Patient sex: F
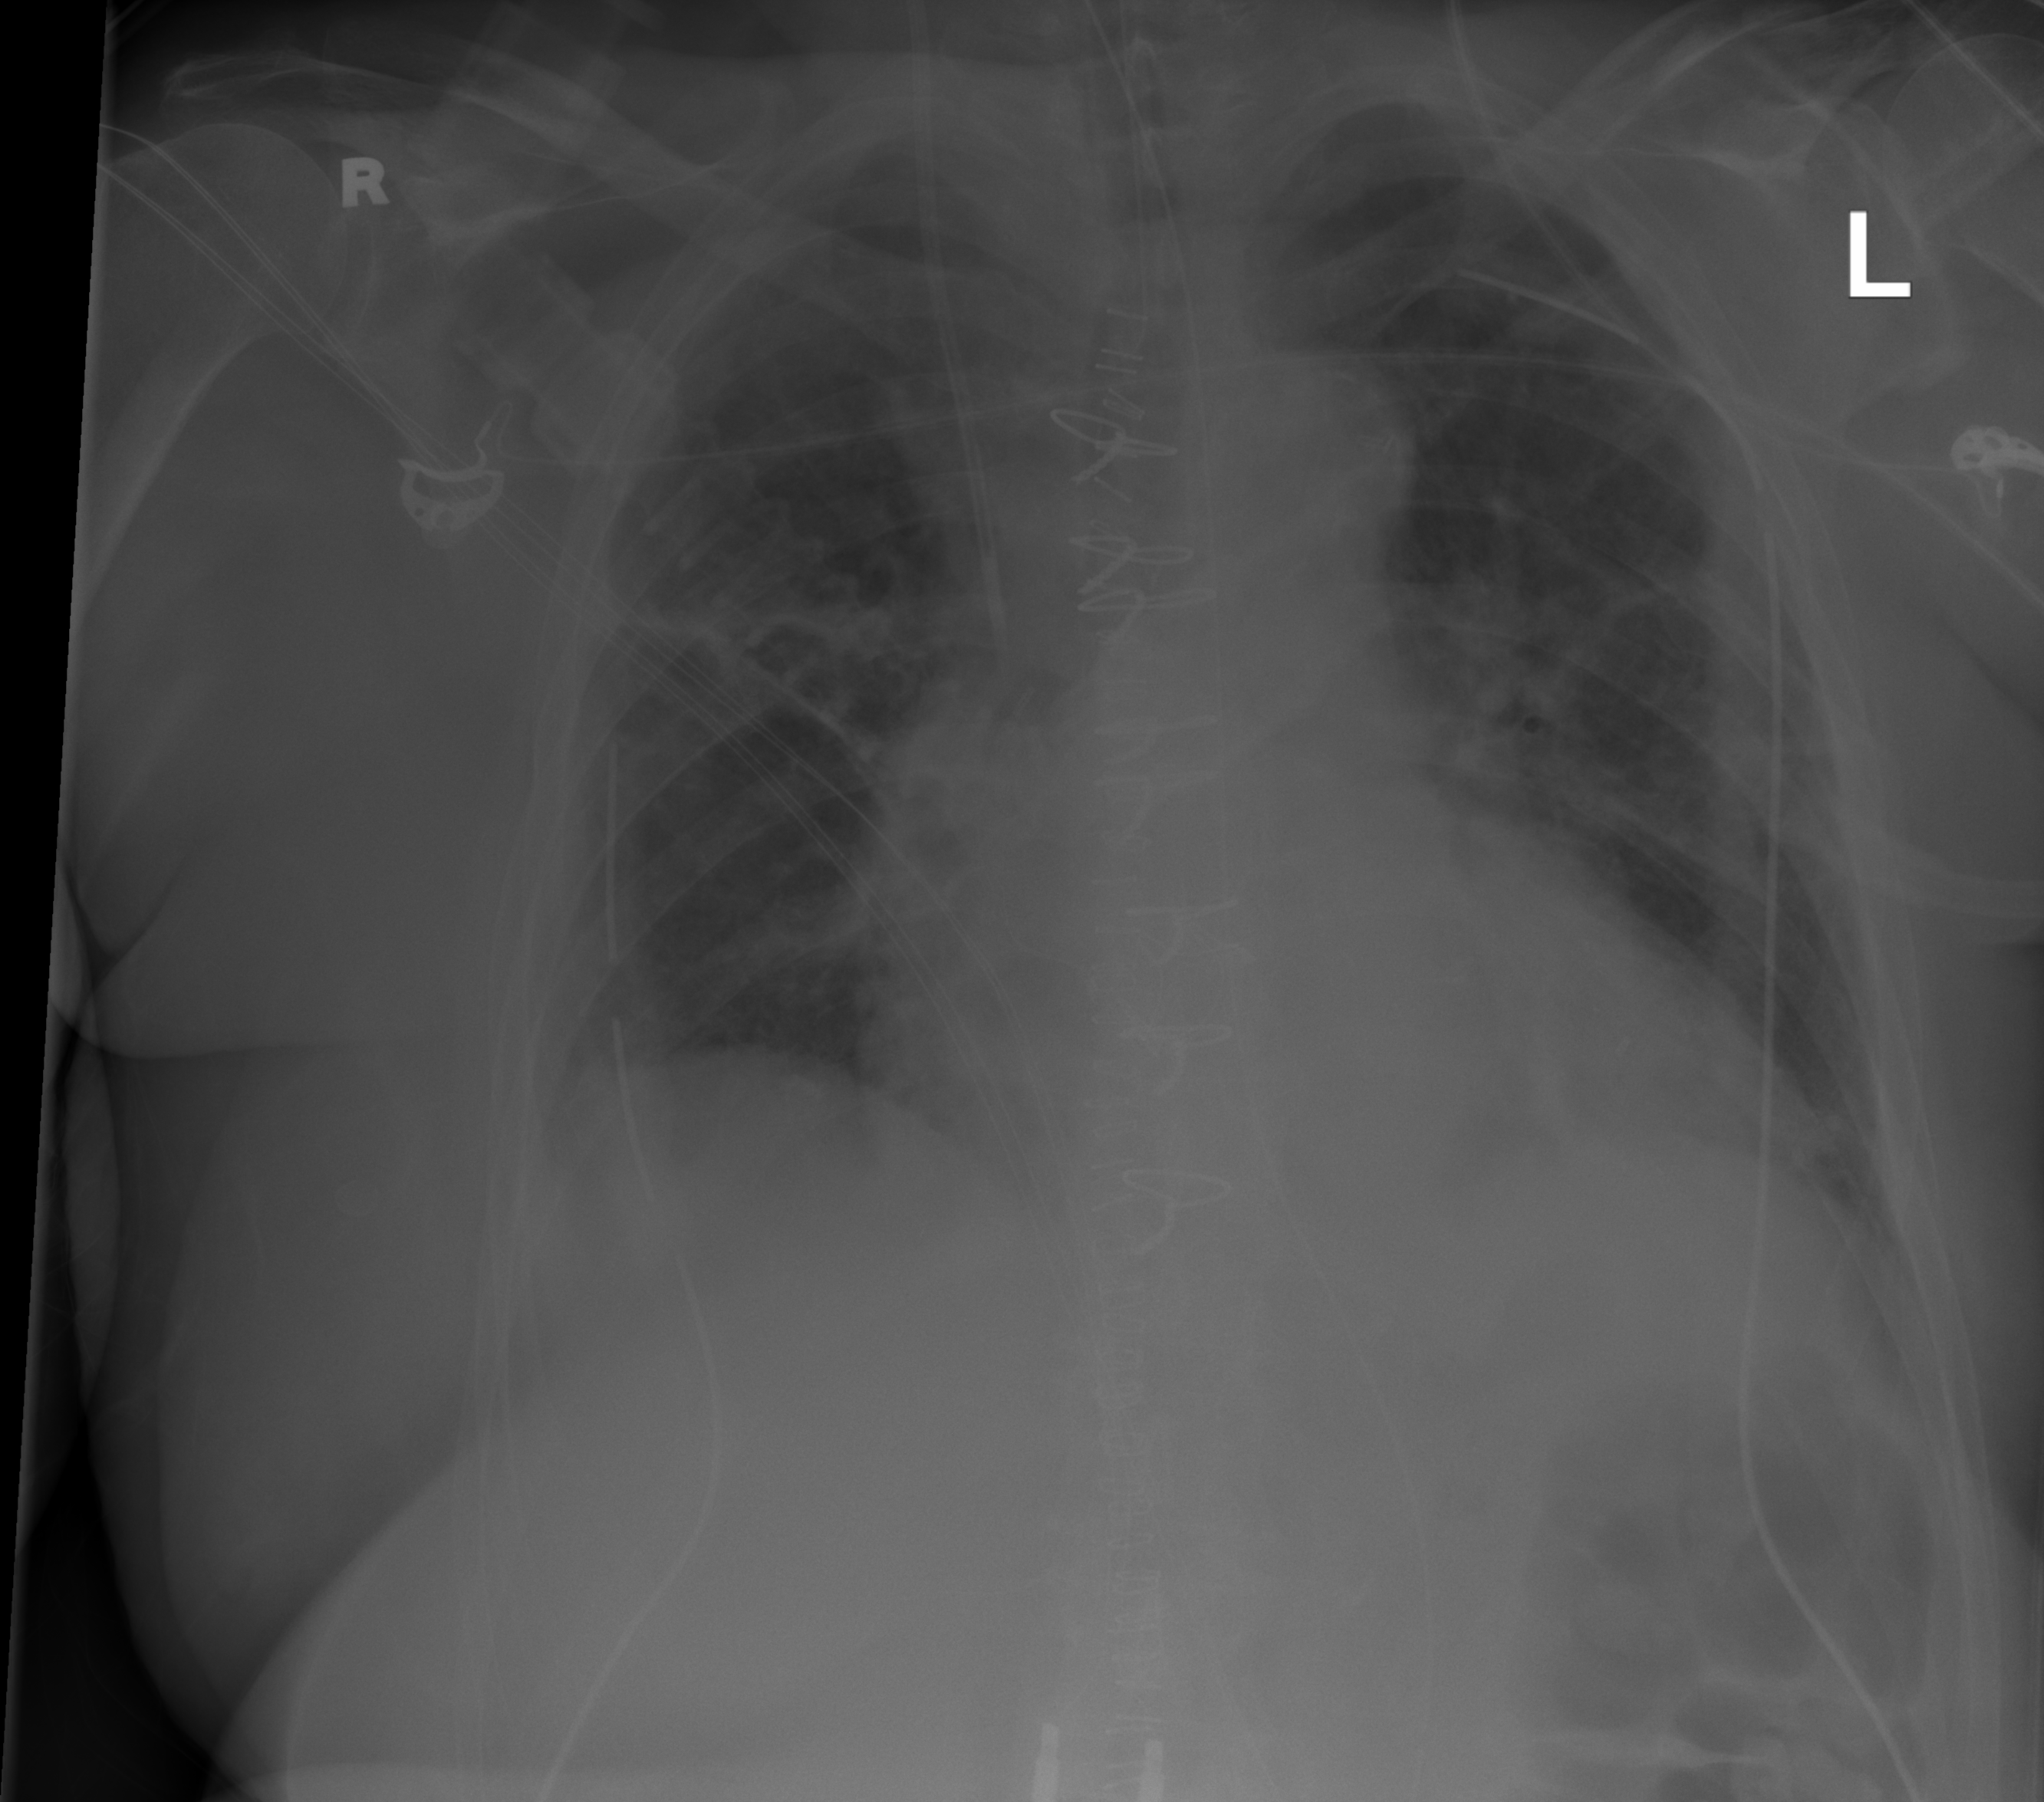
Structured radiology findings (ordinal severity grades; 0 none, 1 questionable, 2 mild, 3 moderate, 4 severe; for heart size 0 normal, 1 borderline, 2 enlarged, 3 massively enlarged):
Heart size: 1
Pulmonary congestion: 1
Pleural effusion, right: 1
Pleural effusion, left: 0
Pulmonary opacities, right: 0
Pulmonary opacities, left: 0
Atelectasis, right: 1
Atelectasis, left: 0